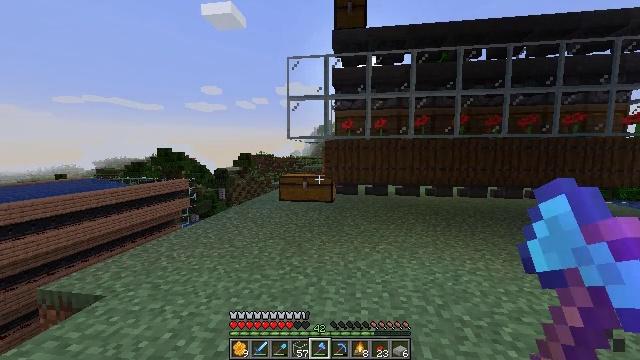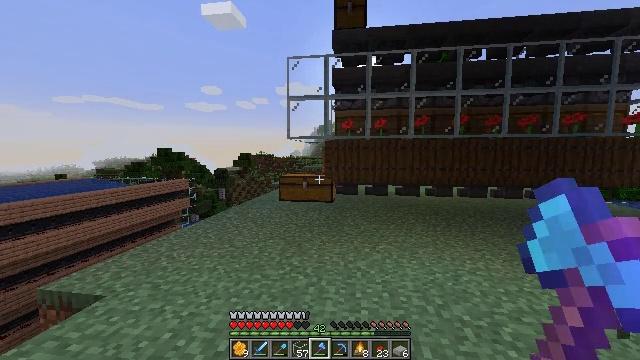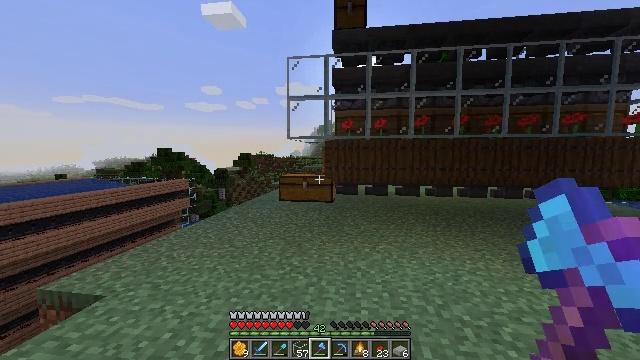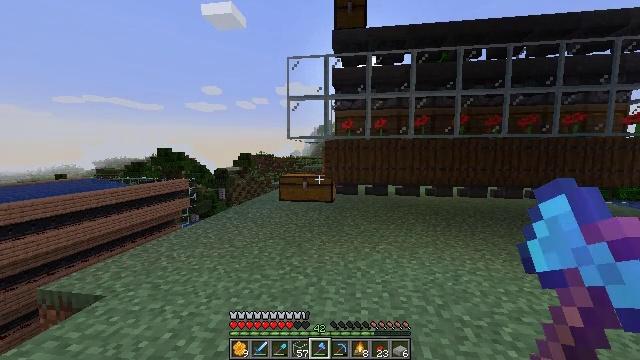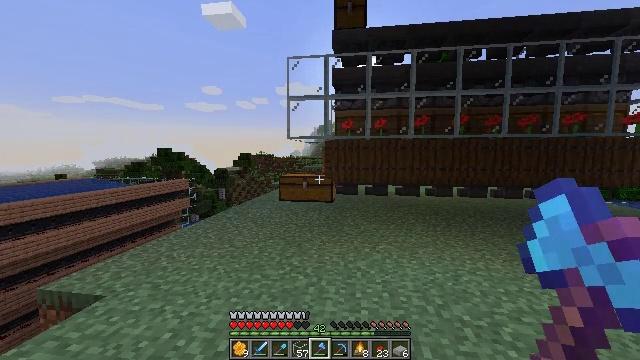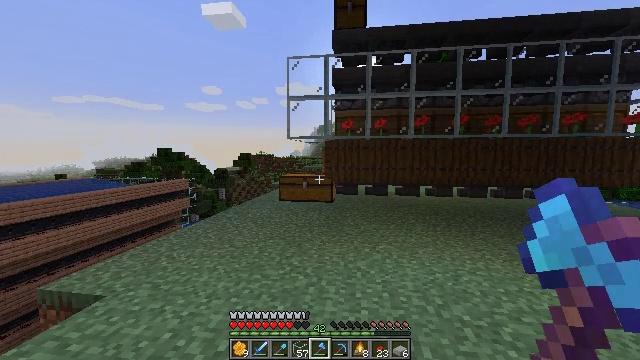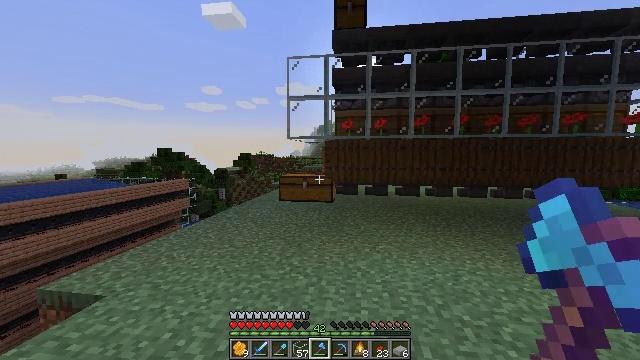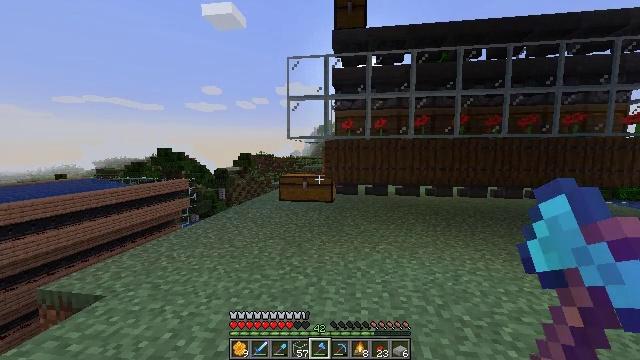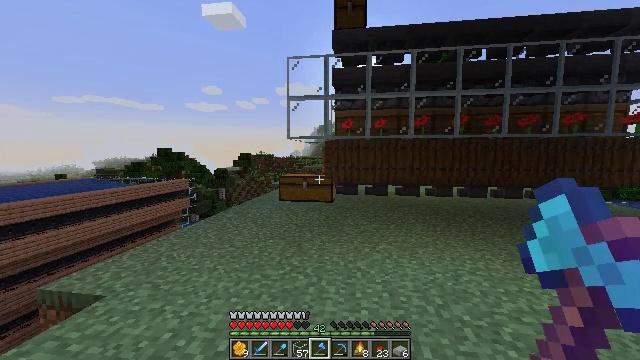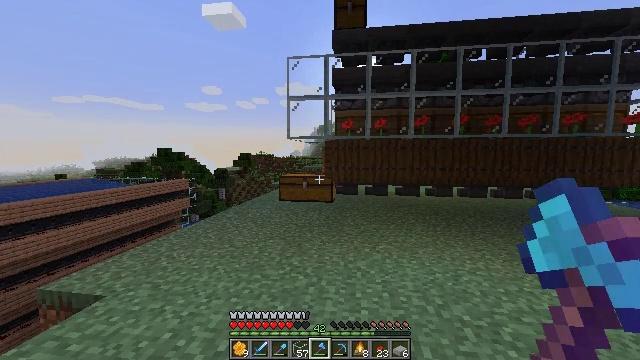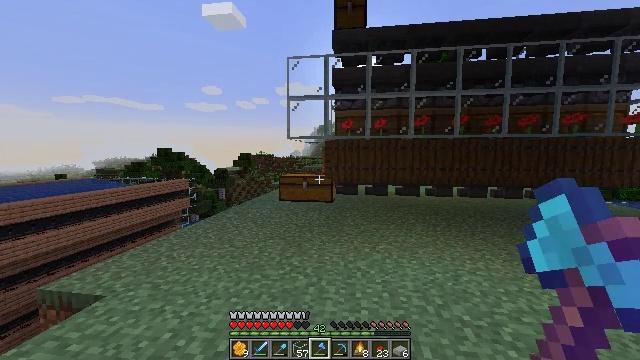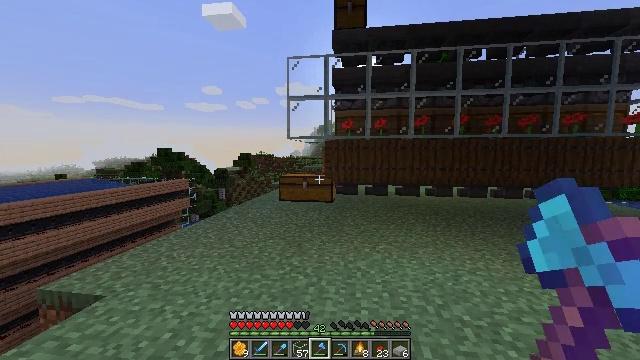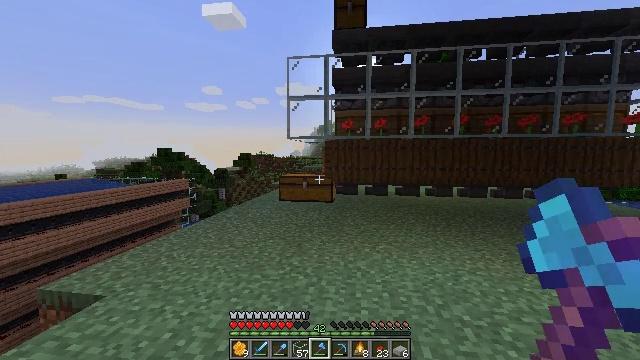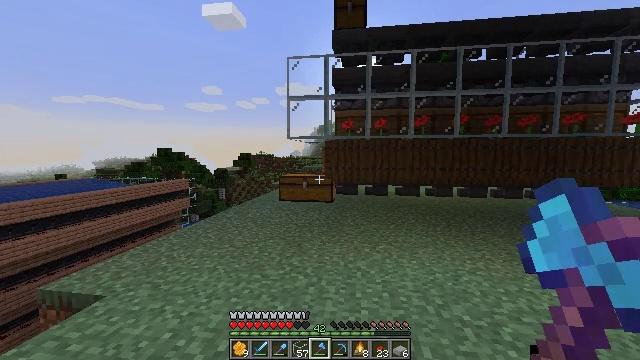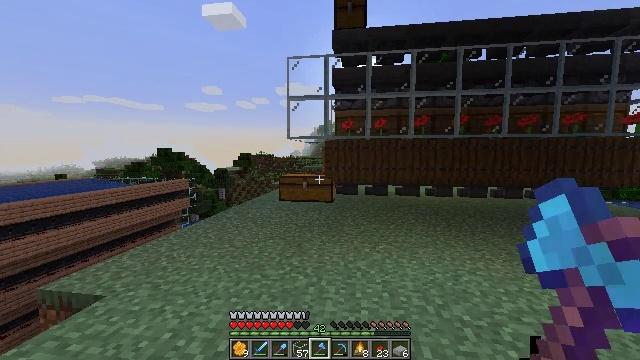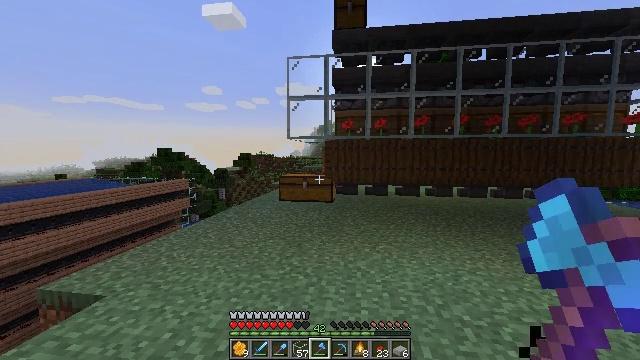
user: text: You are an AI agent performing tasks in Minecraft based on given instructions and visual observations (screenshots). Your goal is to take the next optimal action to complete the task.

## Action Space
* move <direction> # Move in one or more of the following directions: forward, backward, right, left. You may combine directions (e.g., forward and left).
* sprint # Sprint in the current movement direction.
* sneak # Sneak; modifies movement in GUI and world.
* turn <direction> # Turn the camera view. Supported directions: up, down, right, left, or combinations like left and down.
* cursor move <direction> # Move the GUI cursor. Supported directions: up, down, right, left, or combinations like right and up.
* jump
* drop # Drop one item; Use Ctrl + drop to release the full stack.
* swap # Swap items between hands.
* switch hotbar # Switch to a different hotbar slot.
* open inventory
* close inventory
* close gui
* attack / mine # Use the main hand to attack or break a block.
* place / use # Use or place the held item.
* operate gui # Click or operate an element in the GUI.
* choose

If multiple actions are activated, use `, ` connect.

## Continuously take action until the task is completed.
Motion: motion action
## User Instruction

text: Create a glass bottle using three glass blocks.
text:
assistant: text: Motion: no_op
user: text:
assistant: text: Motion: no_op
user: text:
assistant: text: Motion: no_op
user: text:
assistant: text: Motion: no_op
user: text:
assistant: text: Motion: no_op
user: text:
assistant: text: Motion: no_op
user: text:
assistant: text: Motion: no_op
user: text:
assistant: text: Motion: no_op
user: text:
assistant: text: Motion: no_op
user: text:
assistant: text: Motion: no_op
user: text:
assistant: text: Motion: no_op
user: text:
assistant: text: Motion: no_op
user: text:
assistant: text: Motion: no_op
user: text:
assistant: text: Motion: no_op
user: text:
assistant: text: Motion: no_op
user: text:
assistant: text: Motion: no_op
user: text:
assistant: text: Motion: no_op
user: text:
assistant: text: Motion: no_op
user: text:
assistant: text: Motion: no_op
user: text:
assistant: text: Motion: no_op
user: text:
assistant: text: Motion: no_op
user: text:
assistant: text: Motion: no_op
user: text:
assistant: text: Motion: no_op
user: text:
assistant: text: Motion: no_op
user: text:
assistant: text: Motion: no_op
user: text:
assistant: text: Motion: no_op
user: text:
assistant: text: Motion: no_op
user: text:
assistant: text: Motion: no_op
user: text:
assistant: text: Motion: no_op
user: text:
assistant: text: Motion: no_op